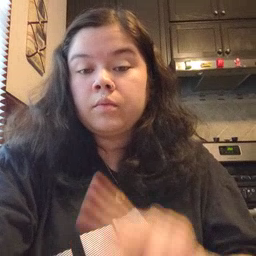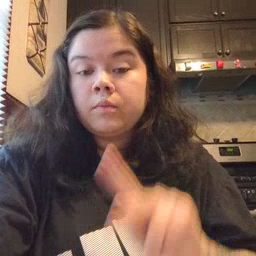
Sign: shoe